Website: apple
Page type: order-returns
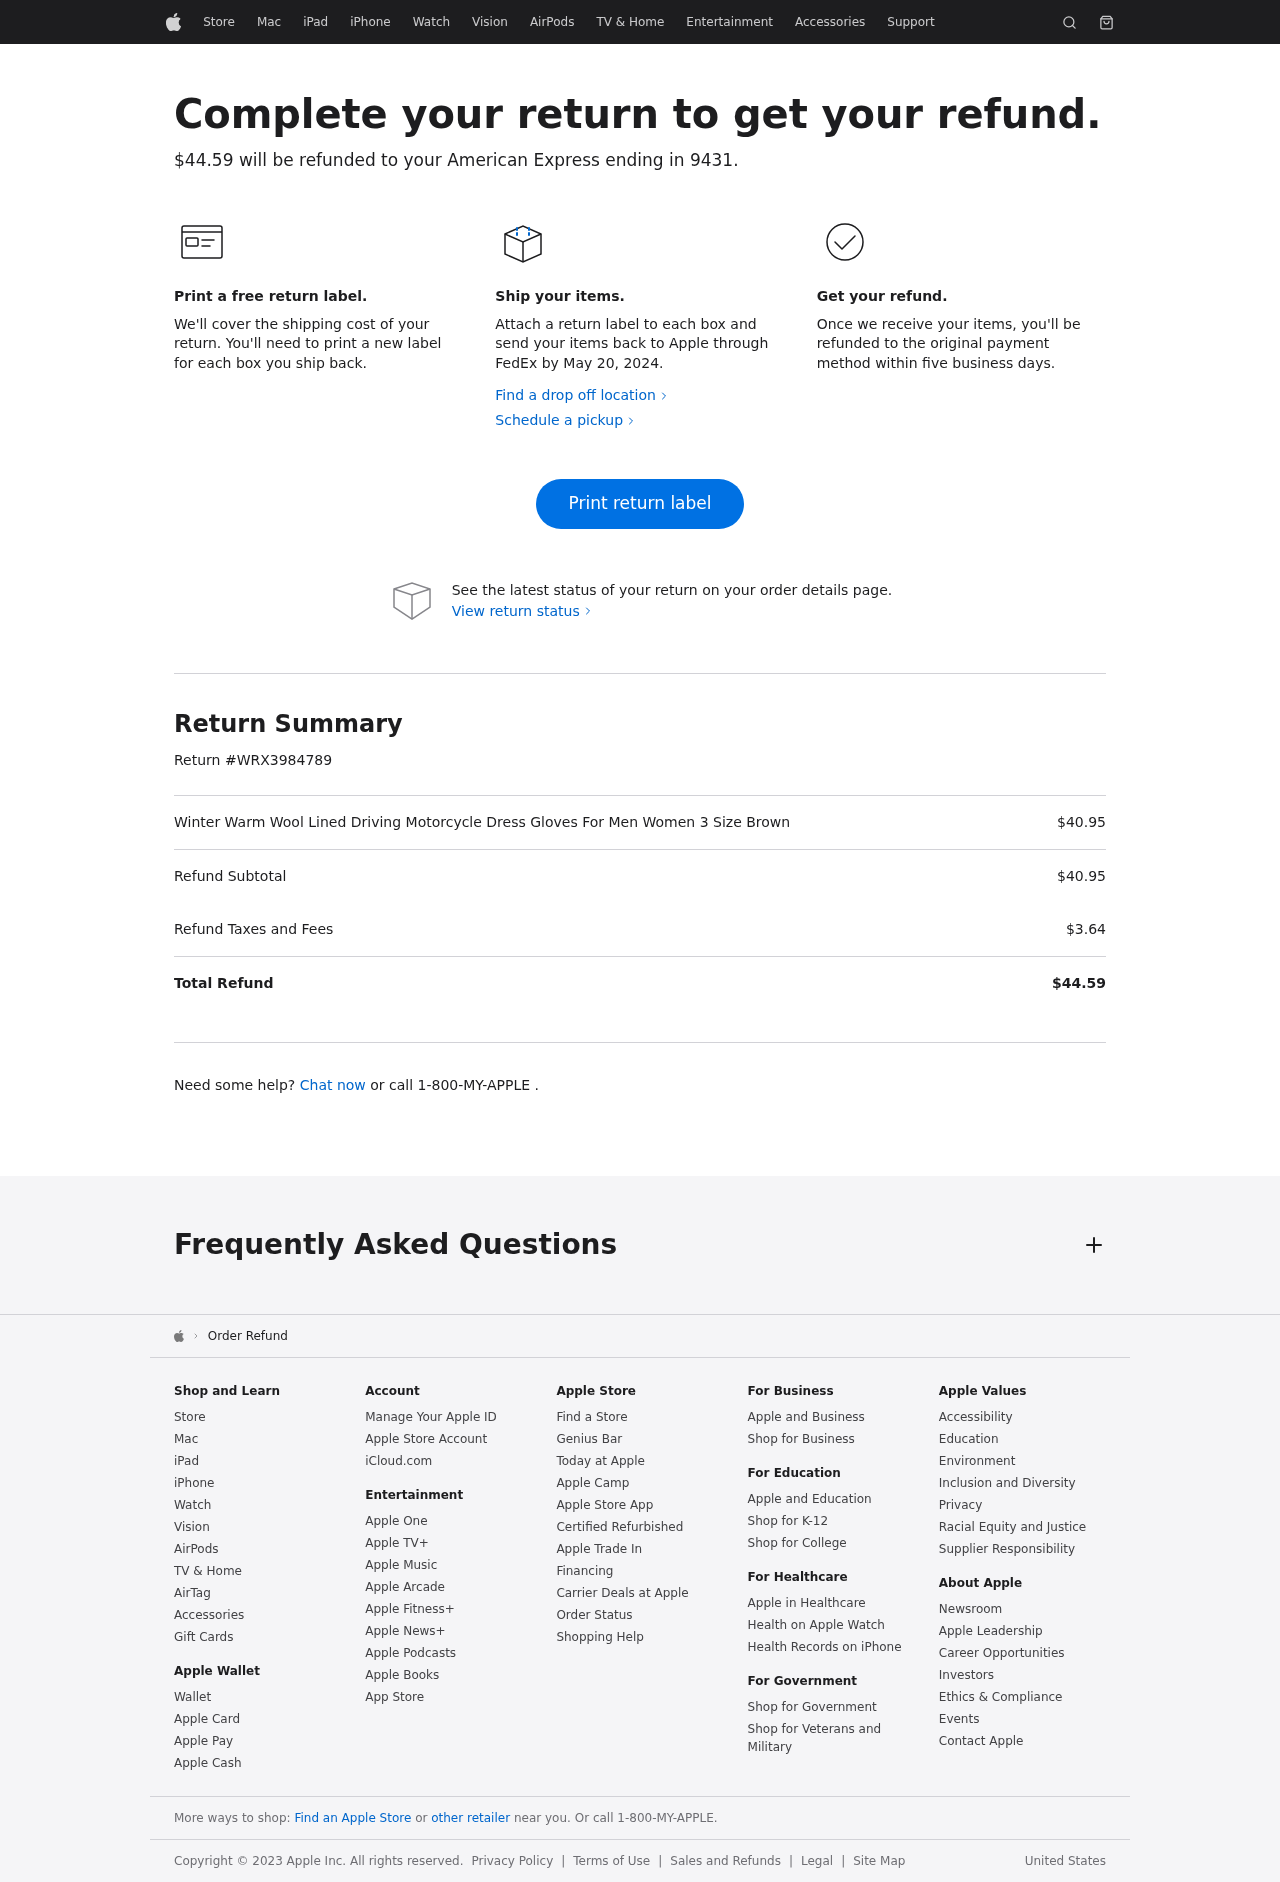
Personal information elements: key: PII_CARD_LAST4
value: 9431
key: PII_CARD_TYPE
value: American Express
Product elements: key: PRODUCT1_NAME
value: Winter Warm Wool Lined Driving Motorcycle Dress Gloves For Men Women 3 Size Brown
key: PRODUCT1_PRICE
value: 40.95
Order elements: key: ORDER_TOTAL
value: $44.59
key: ORDER_RETURN_BY_DATE
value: May 20, 2024
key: ORDER_RETURN_ID
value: WRX3984789
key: ORDER_SUBTOTAL
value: $40.95
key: ORDER_TAX
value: $3.64